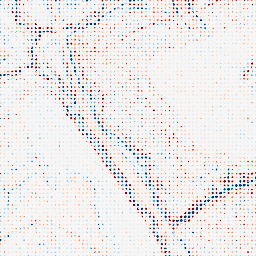
Category: multiscale
Decomposition family: dog_multiscale
Decomposition parameters: sigma_ratio: 1.4
n_scales: 3
base_sigma: 0.5
Upsampling method: sinc_blackman
Upsampling parameters: scale: 8
kernel_size: 4
Upsampling scale: 8